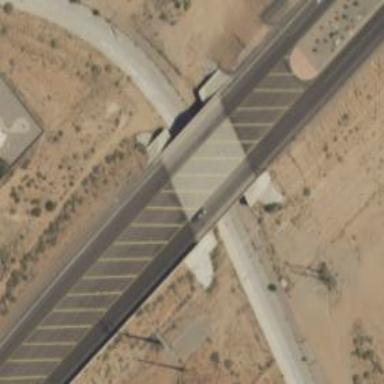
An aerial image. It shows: Primary highway expressway with bridge.